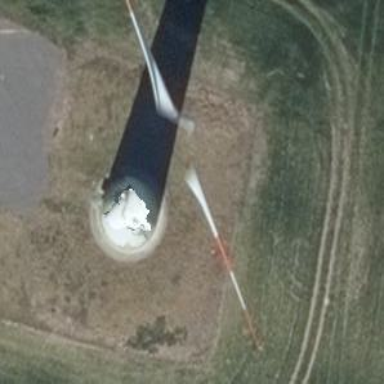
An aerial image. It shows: Wind generator in the form of horizontal axis wind turbine.